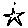
Label: star